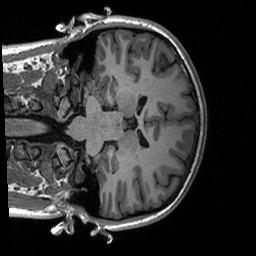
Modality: T1w
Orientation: coronal
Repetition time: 8 s
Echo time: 0.066 s